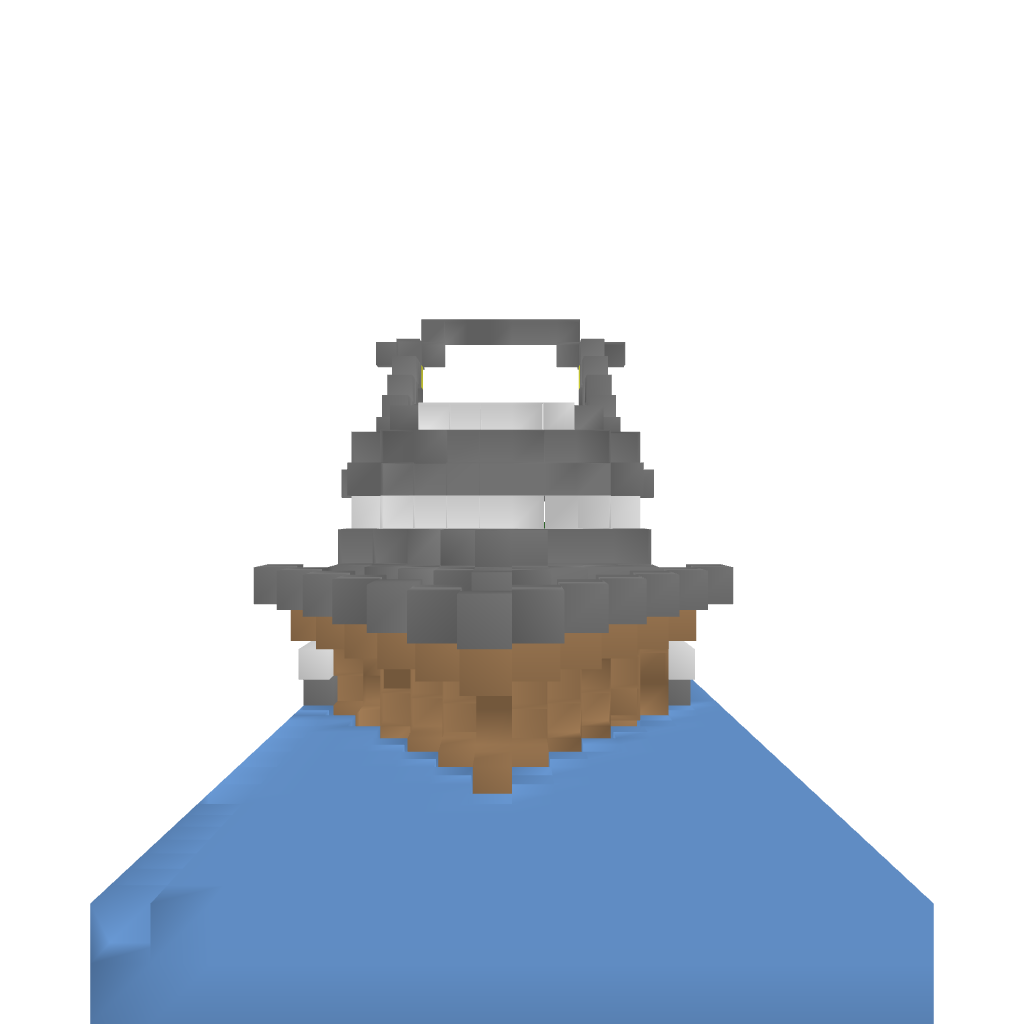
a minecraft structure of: Medium Sized Yacht bad low quality